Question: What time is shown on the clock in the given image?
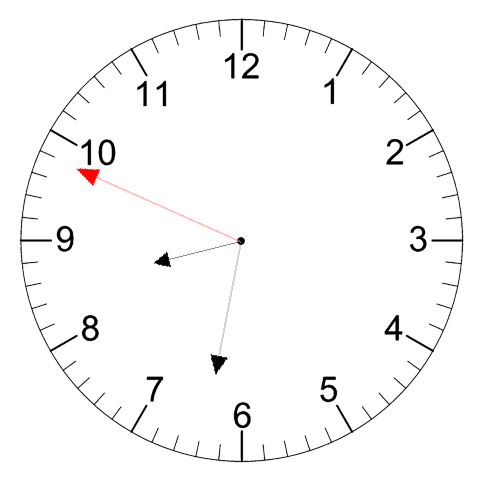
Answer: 08:31:49